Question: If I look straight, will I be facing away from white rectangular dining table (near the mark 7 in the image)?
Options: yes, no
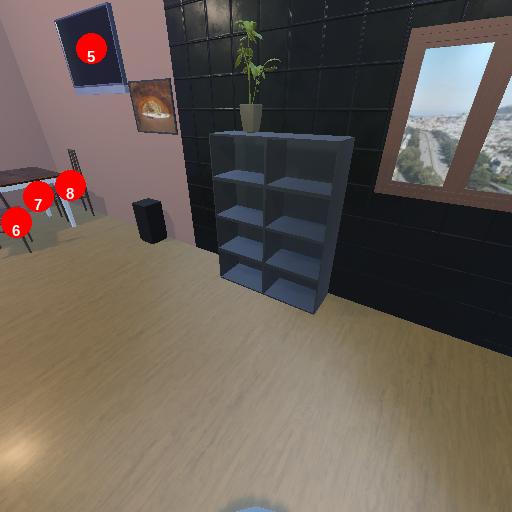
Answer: yes